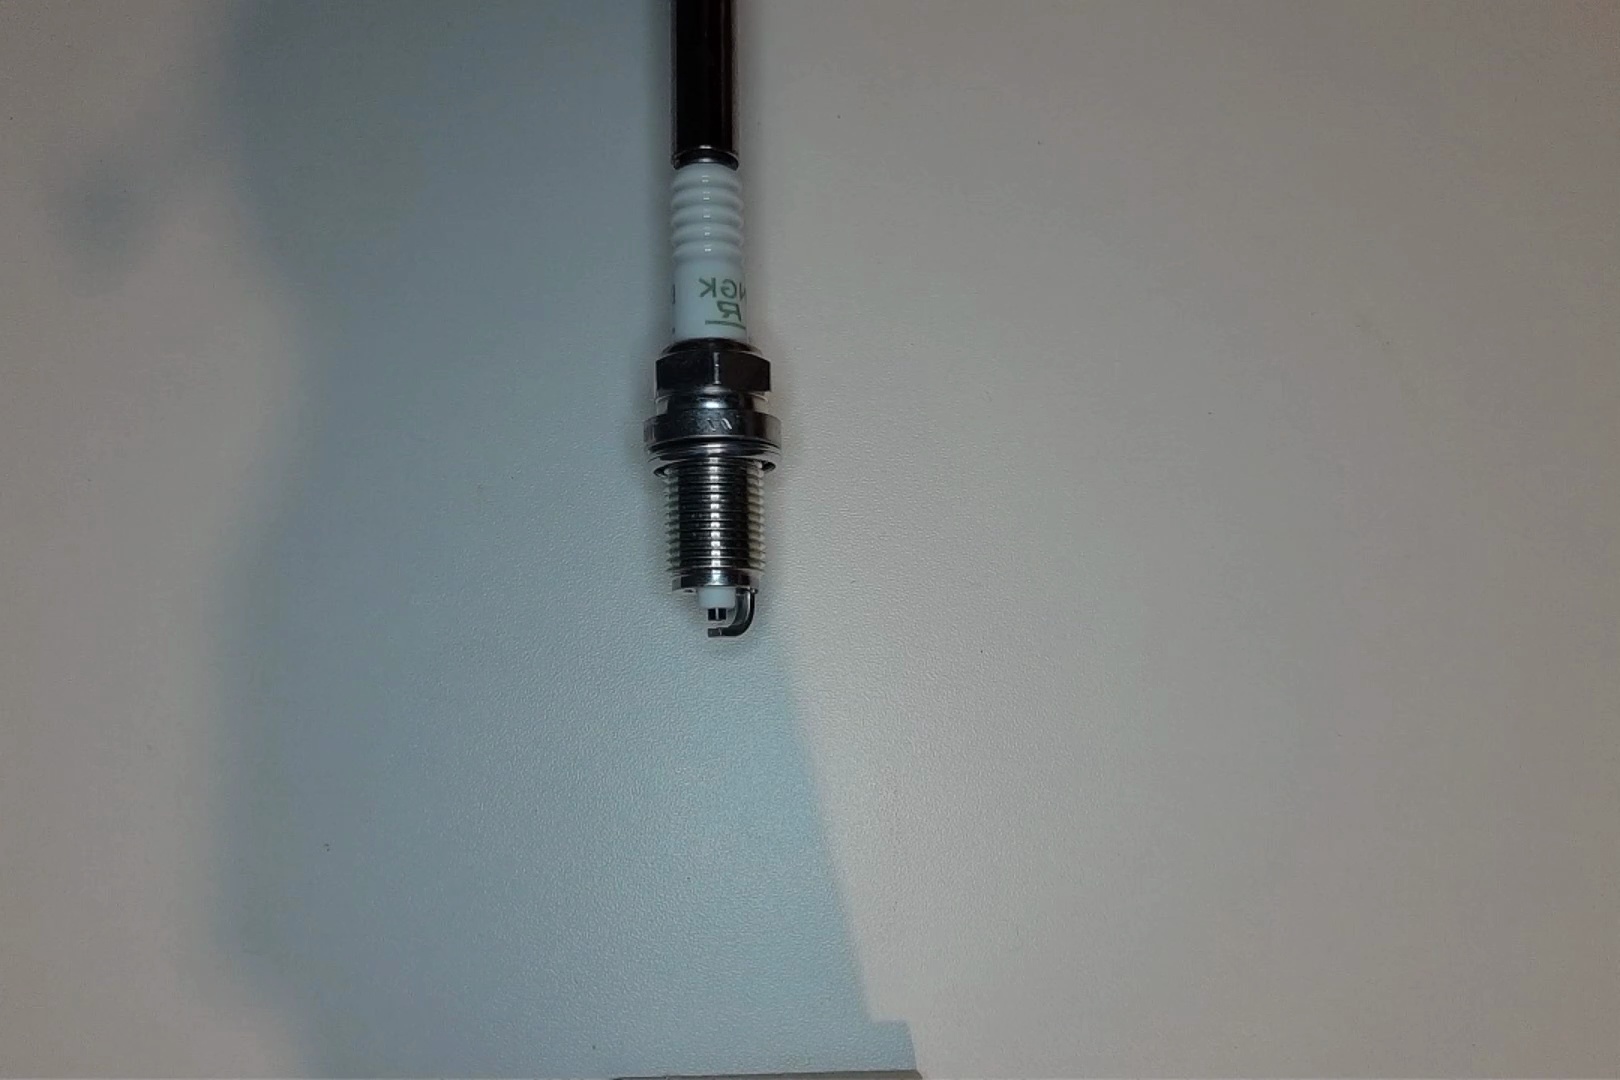
Label: no anomaly